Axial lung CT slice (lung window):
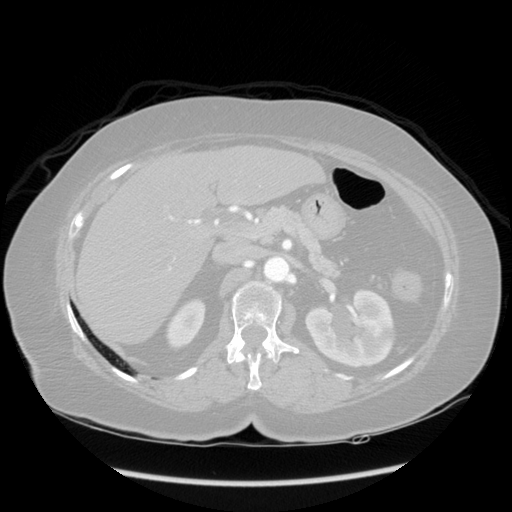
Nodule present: no